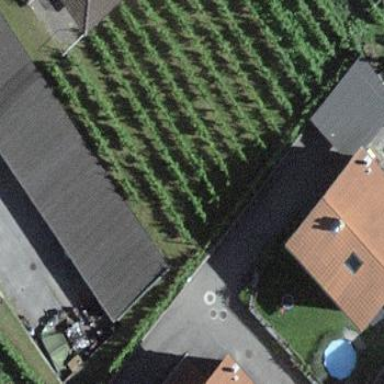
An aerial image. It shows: Beautiful vineyard in the countryside.